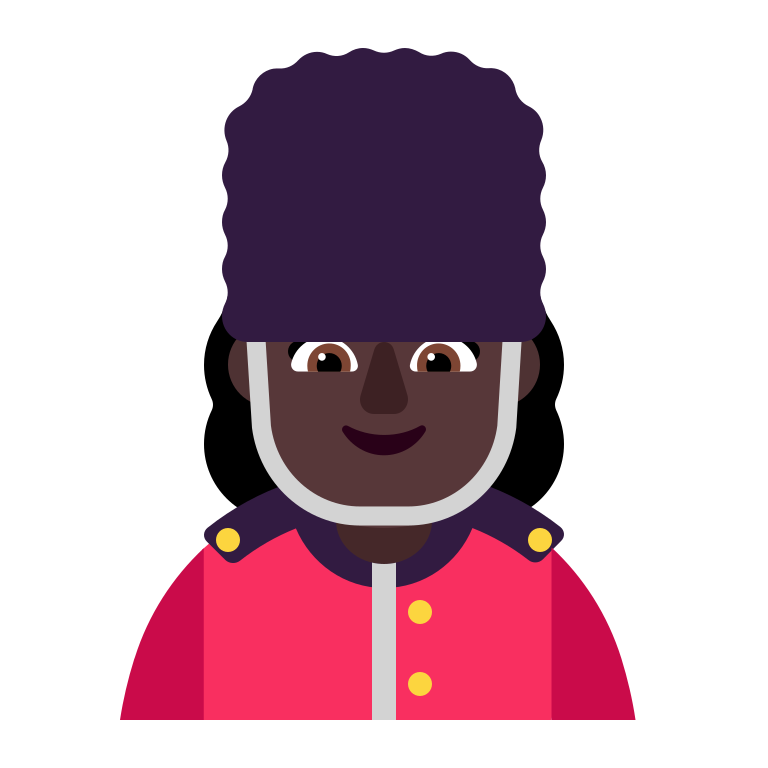
woman guard flat dark